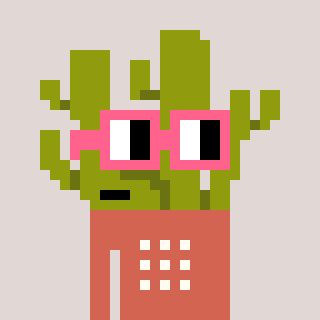
a pixel art character with square pink glasses, a cactus-shaped head and a peachy-colored body on a warm background